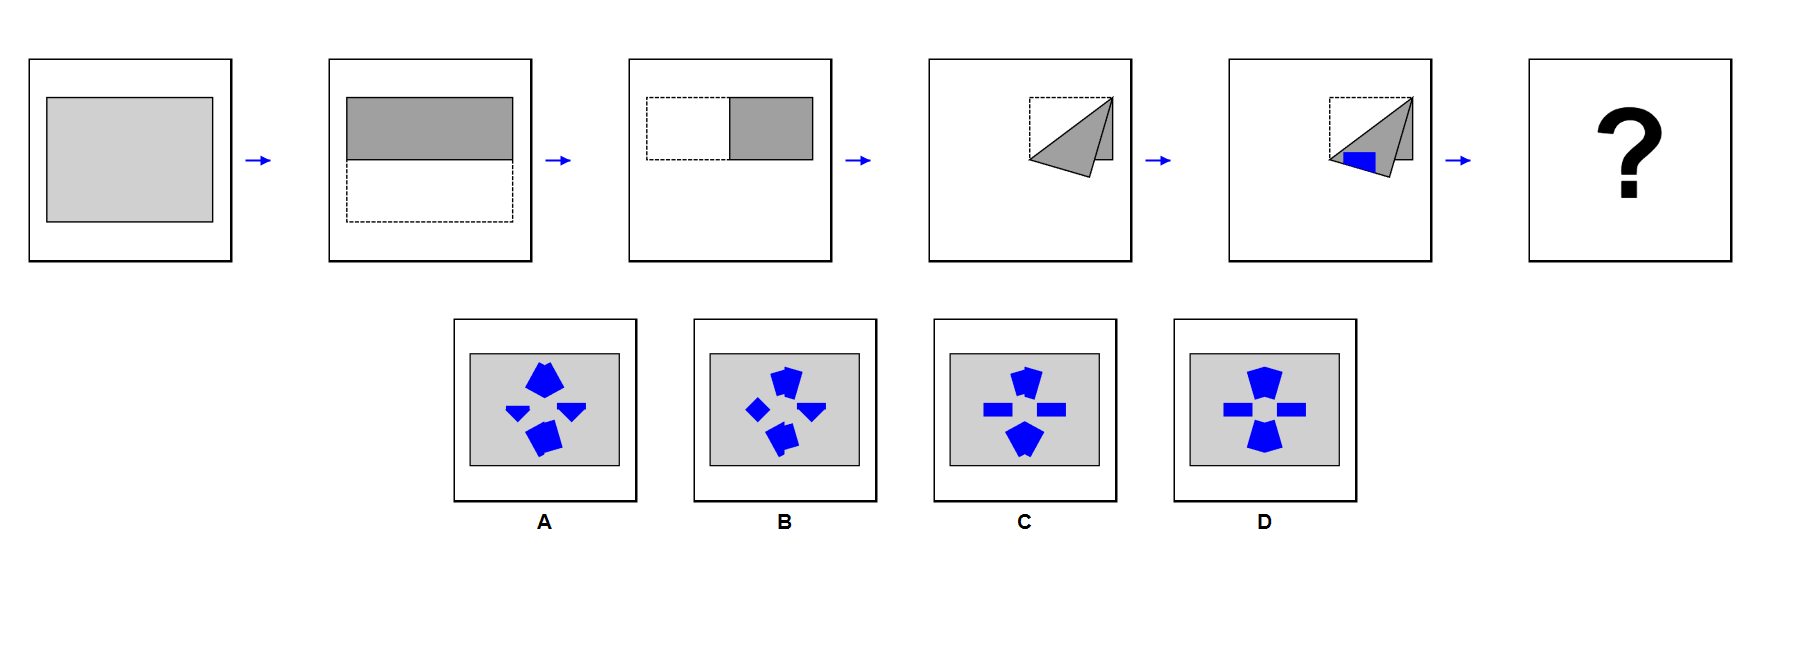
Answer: D